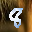
Label: 8